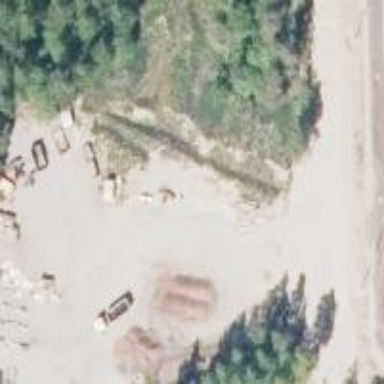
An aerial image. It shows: Quarry area.